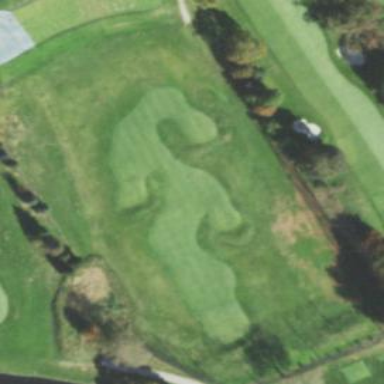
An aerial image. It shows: Driving range for golf practice.